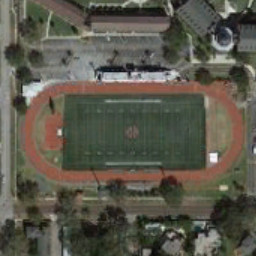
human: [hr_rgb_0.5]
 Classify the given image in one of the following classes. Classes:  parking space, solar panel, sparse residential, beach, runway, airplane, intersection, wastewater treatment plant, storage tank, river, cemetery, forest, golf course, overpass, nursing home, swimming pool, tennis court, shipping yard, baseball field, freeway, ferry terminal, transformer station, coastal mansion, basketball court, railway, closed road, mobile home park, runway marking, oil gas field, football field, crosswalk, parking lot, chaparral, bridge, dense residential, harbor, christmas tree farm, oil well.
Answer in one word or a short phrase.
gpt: football field